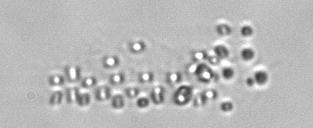
Label: Parvicorbicula_socialis